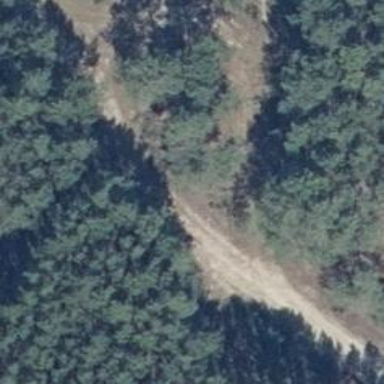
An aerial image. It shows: Gravel track with grade 2 tracktype.